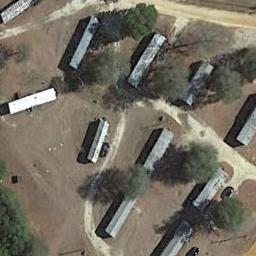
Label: mobile_home_park